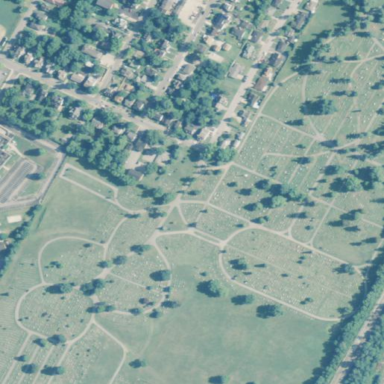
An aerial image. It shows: Cemetery.